Question: I am using the <URL>. I have some questions about BarChart.
Here is my chart data.
'''
ArrayList<String> xVals = new ArrayList<String>();
xVals.add("AAA");
xVals.add("BBB");
xVals.add("Z1");
xVals.add("CCC");
xVals.add("DDD");
xVals.add("Z2");
xVals.add("EEE");
xVals.add("FFF");
xVals.add("Z3");
'''
The BarChart data sets.
'''
ArrayList<BarEntry> yVals = new ArrayList<BarEntry>();
ArrayList<BarEntry> yValsSet = new ArrayList<BarEntry>();
yVals.add(new BarEntry(42, 0));
yVals.add(new BarEntry(15, 1));
yValsSet.add(new BarEntry(57, 2));
yVals.add(new BarEntry(35, 3));
yVals.add(new BarEntry(14, 4));
yValsSet.add(new BarEntry(49, 5));
yVals.add(new BarEntry(7, 6));
yVals.add(new BarEntry(21, 7));
yValsSet.add(new BarEntry(28, 8));
'''
And the chart.

The "Z3" on x-axis didn't show.
And chart isn't at correct position.
The dark gray one is CCC's value, but it shows at Z1.
How to fix it?
---
UPDATE:
If I use only one data set, it works great.
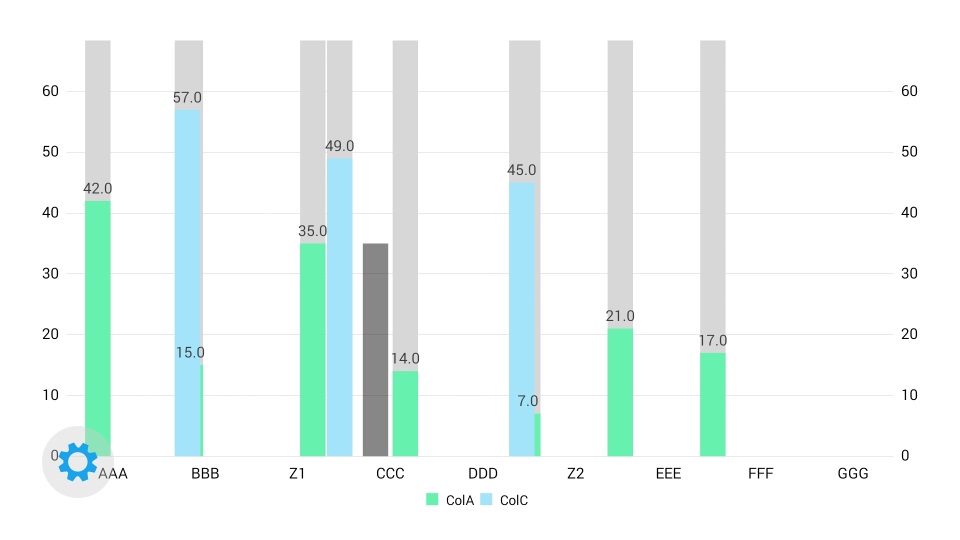
Answer: The values that belong to each other (in terms of their x-axis label) must be on the same x-index.
Which means:
If you want to have the values 30 and 25 on the x-index with the description "AAA", you need to do the following:
'''
ArrayList<String> xVals = new ArrayList<String>();
xVals.add("AAA");
xVals.add("BBB");
//... and so on
ArrayList<BarEntry> vals1 = new ArrayList<BarEntry>();
ArrayList<BarEntry> vals2 = new ArrayList<BarEntry>();
// this will be above "AAA"
vals1.add(new BarEntry(30, 0)); // use x-index 0 for both
vals2.add(new BarEntry(25, 0));
// this will be above "BBB"
vals1.add(new BarEntry(50, 1)); // use x-index 1 for both
vals2.add(new BarEntry(60, 1));
'''